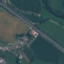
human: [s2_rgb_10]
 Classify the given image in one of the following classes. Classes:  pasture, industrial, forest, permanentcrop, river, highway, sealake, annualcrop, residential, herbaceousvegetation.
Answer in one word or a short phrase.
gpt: Highway